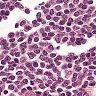
Metastatic tissue present: no